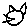
Label: cat